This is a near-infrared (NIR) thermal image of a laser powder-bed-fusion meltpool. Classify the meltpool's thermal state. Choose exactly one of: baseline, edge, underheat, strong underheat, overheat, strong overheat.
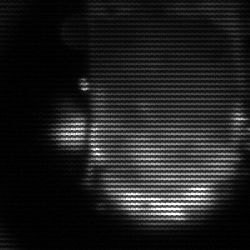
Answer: baseline